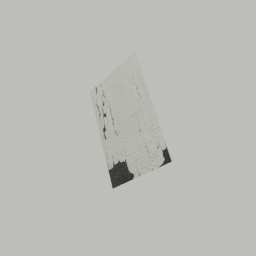
Label: decoration